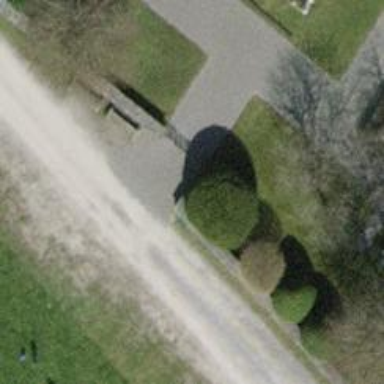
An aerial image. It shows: Footway with surface of fine gravel.